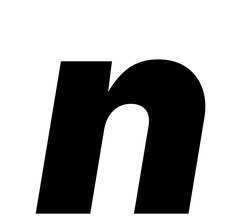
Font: Inter-Italic_Black_Italic